Interaction volume radius: 10 \u00c5
Interaction volume height: 10 \u00c5
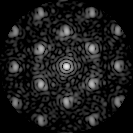
Disorder parameter: 0.2716